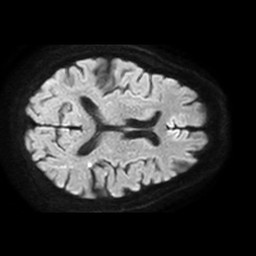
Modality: TRACE
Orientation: axial
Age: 71
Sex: male
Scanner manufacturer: philips
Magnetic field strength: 1.5 T
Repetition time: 3.393 s
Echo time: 0.06922 s